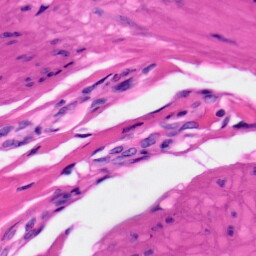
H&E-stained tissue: Skin